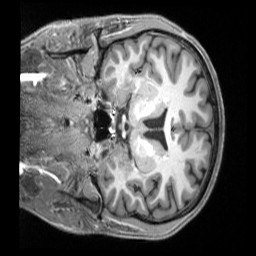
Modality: T1w
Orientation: coronal
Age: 28
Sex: male
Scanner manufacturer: siemens
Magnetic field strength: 3 T
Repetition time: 2.3 s
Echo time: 0.00229 s